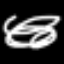
Label: squiggle